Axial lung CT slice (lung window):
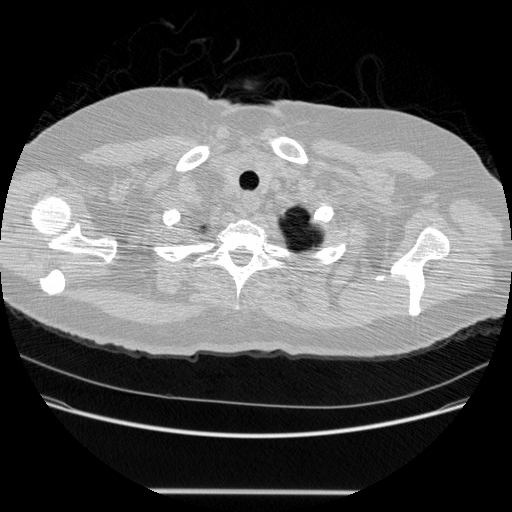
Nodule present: no